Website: macys
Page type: gifting
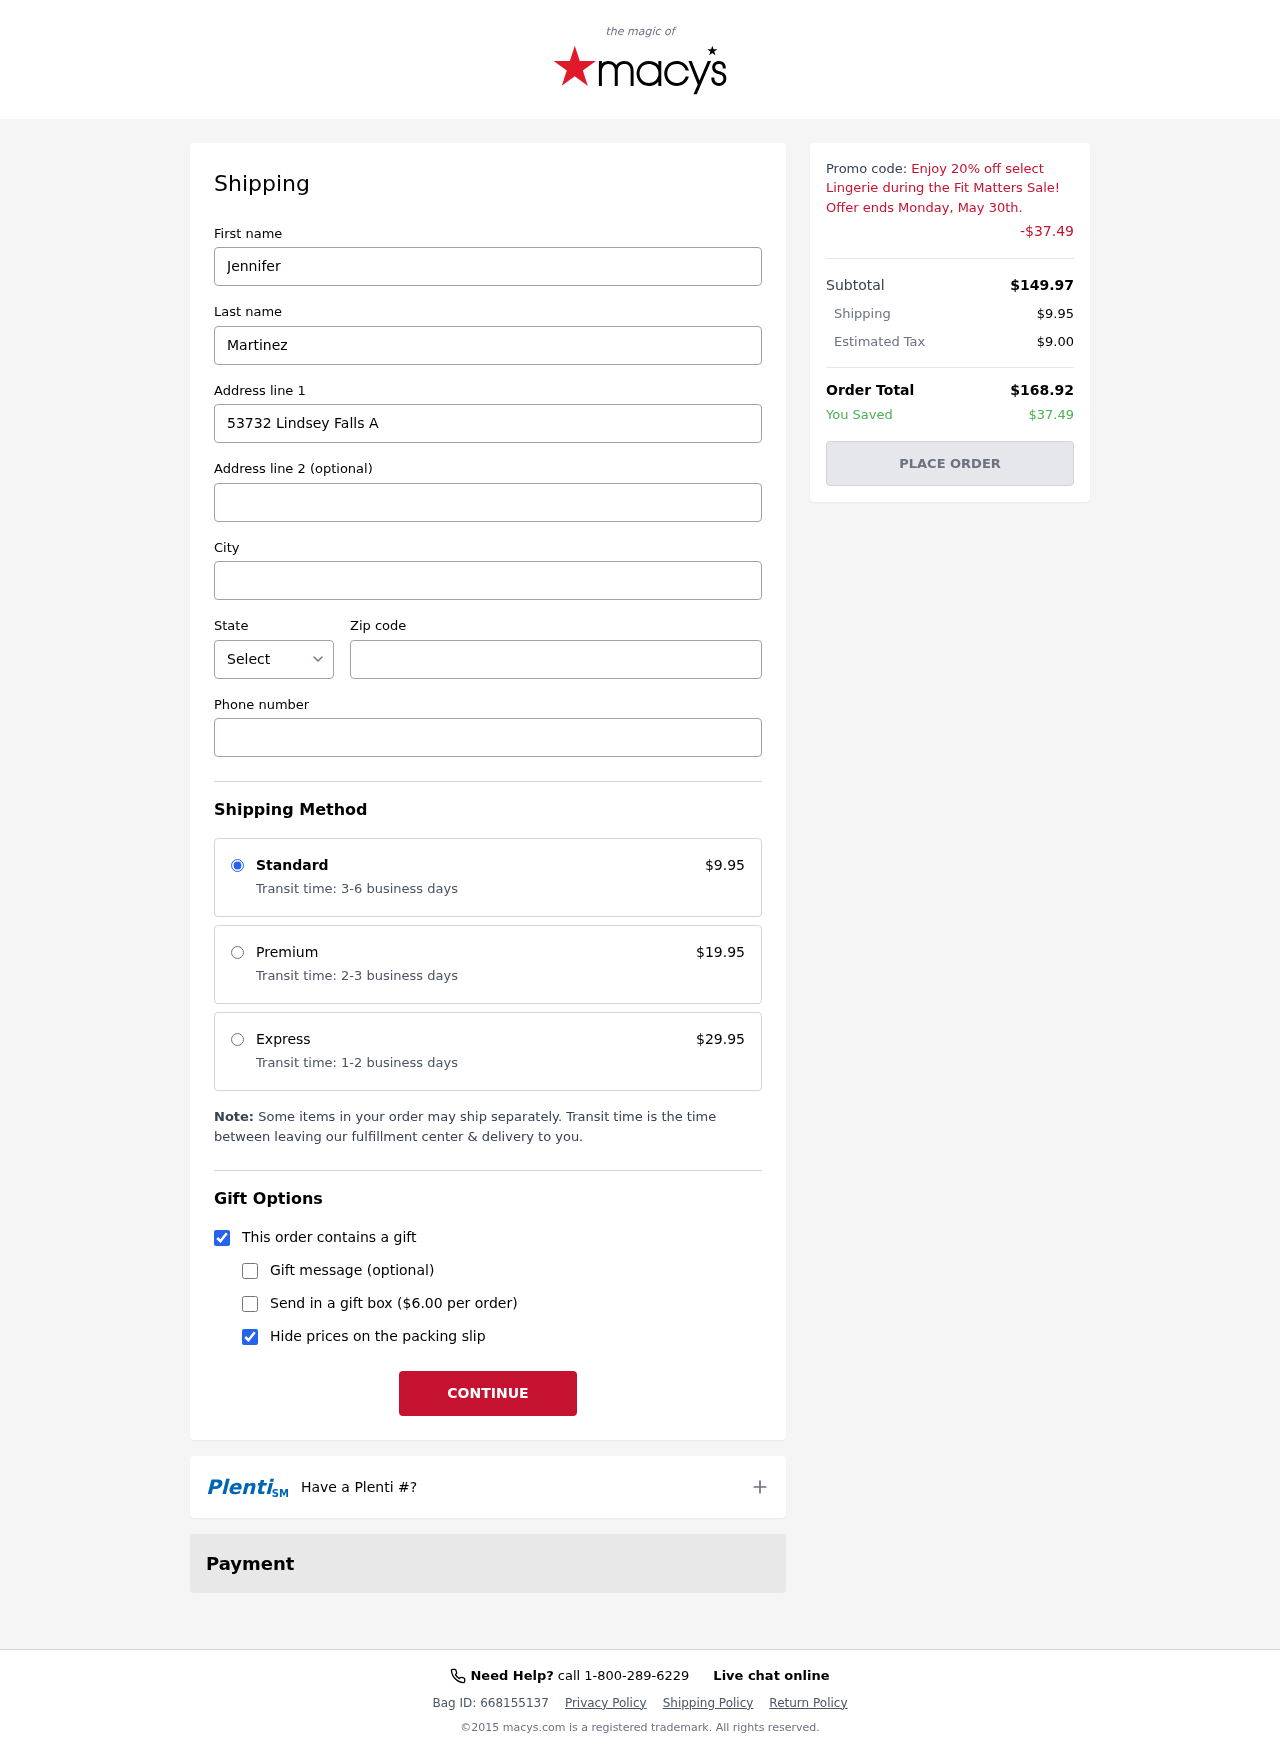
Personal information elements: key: PII_CITY
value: Barnesfurt
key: PII_FIRSTNAME
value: Jennifer
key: PII_LASTNAME
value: Martinez
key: PII_PHONE
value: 3304812196
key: PII_POSTCODE
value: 86225
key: PII_STATE_ABBR
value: RI
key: PII_STREET
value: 53732 Lindsey Falls Apt. 004
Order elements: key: ORDER_SHIPPING_COST
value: $9.95
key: ORDER_DISCOUNT
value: -$37.49
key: ORDER_SUBTOTAL
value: $149.97
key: ORDER_TAX
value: $9.00
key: ORDER_TOTAL
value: $168.92
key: ORDER_SAVINGS
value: $37.49